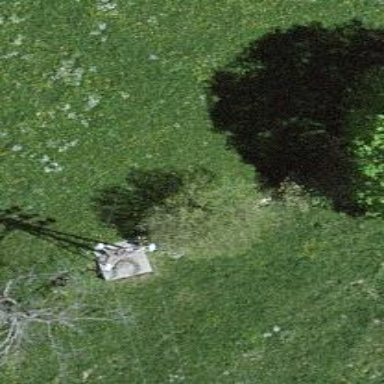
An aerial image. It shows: Single tag "natural: tree."